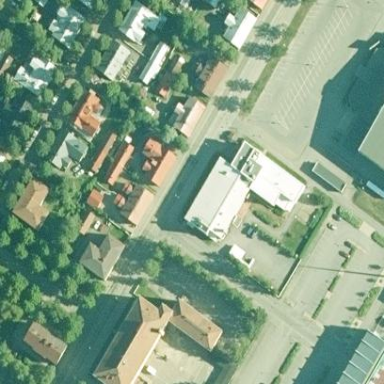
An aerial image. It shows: School building.